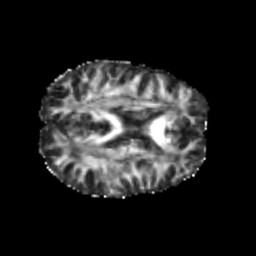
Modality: FA
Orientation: axial
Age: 25
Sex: male
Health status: healthy
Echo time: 0.074 s